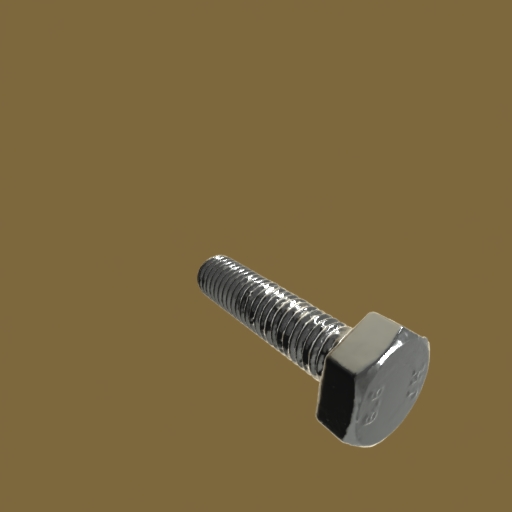
Label: bolt